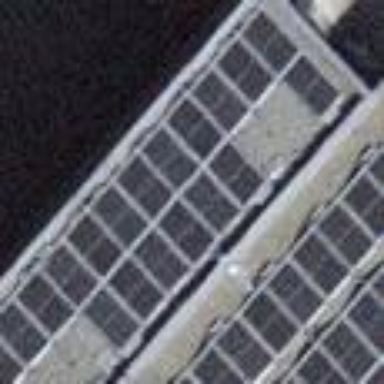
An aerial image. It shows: Solar power generator with photovoltaic panels.